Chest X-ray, AP view. Patient: 21 years old, sex F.
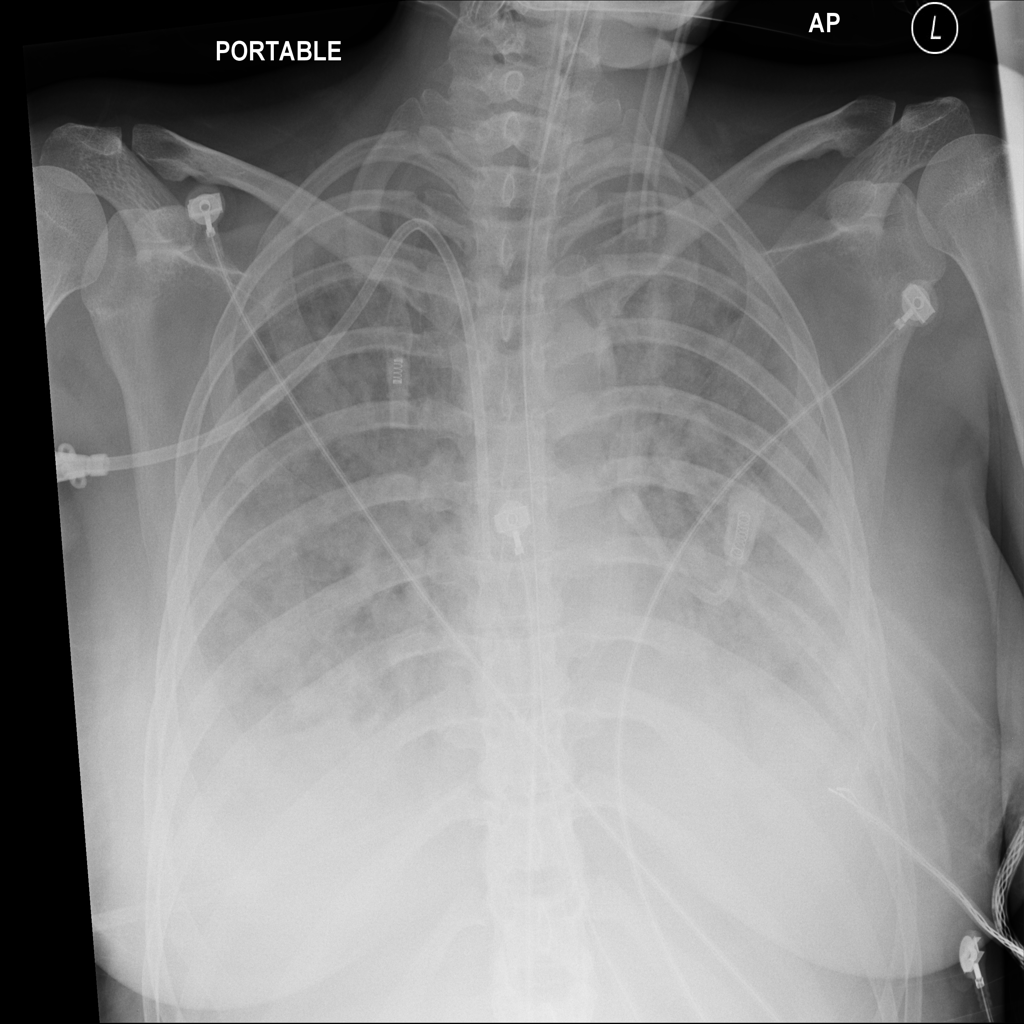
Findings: No Finding